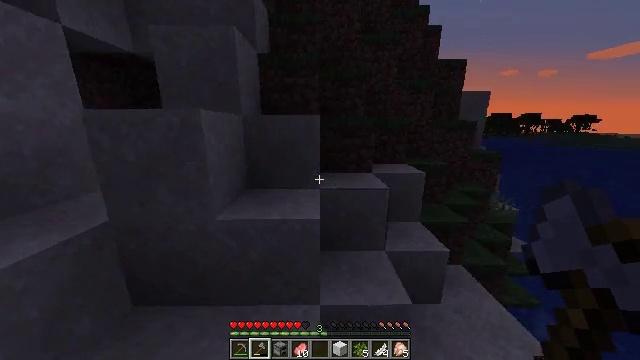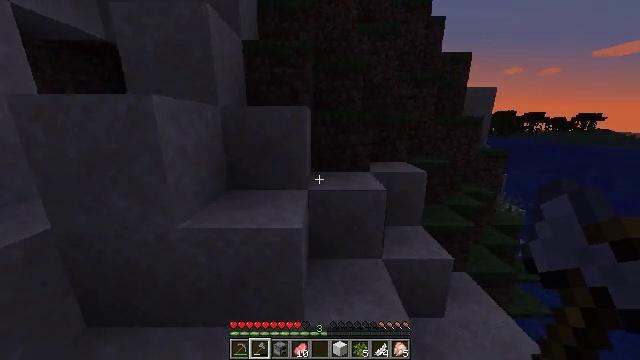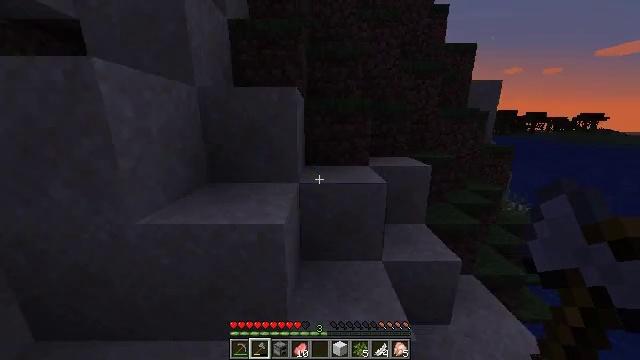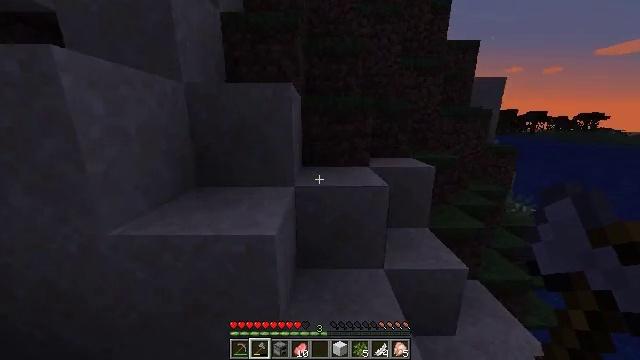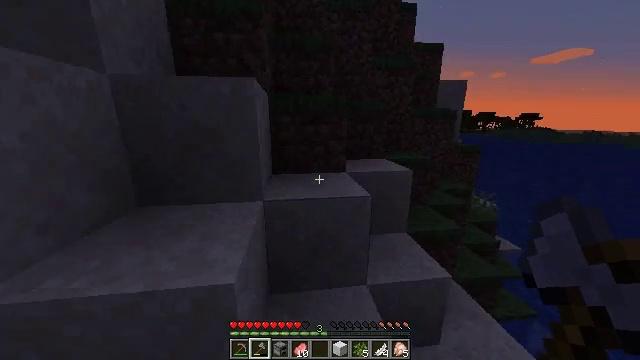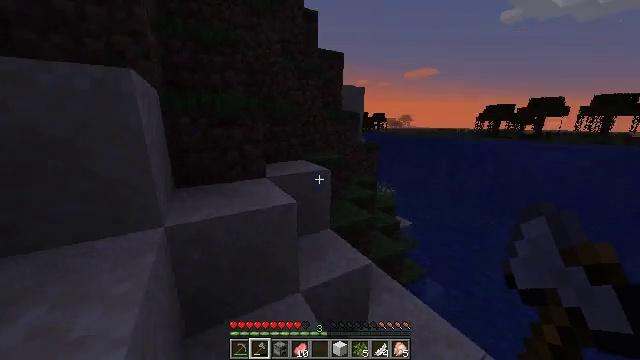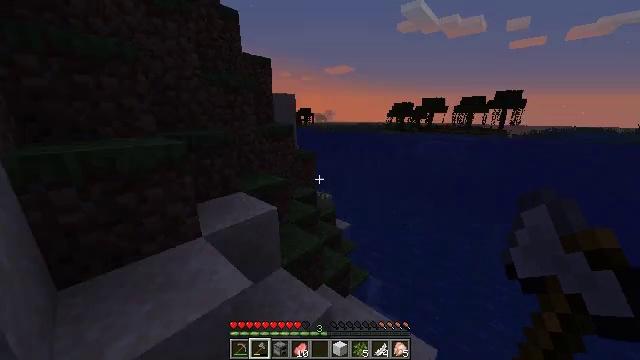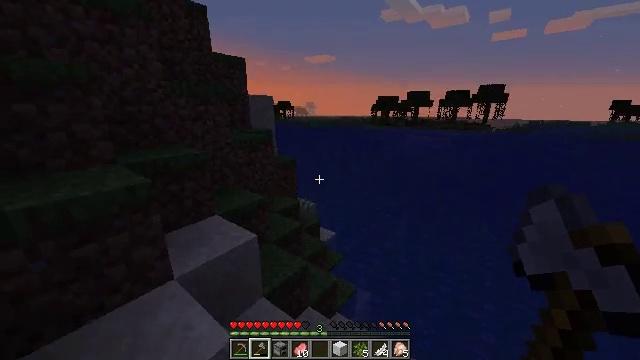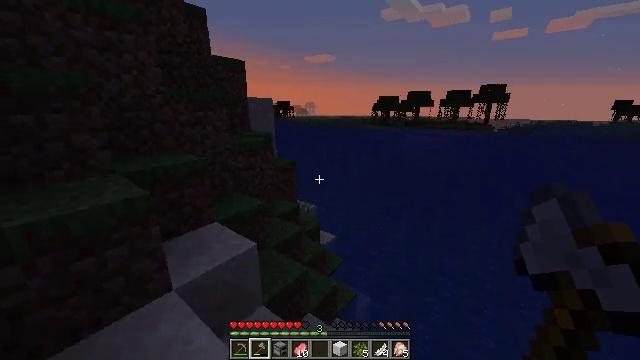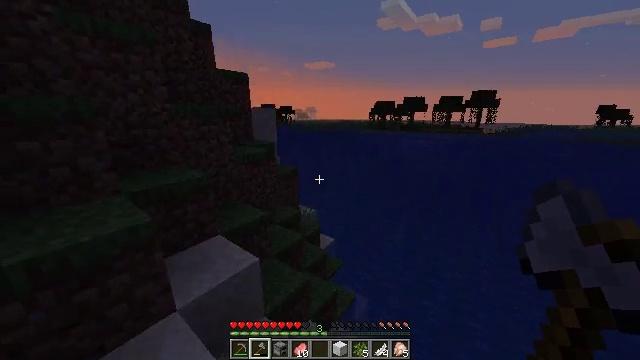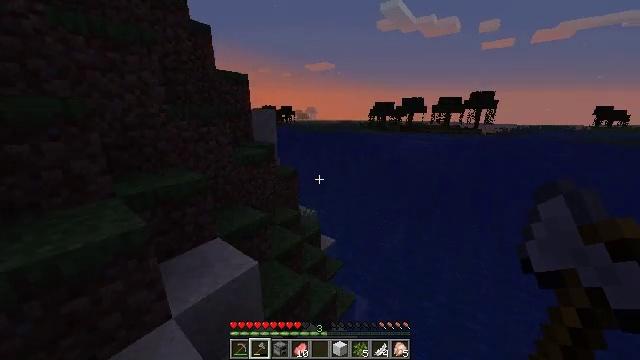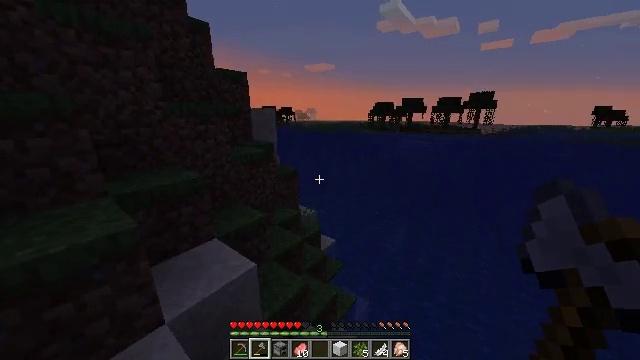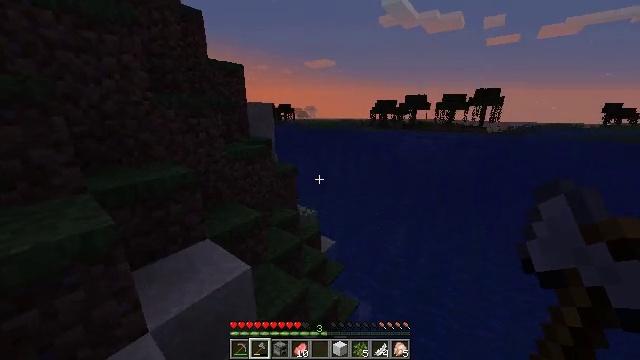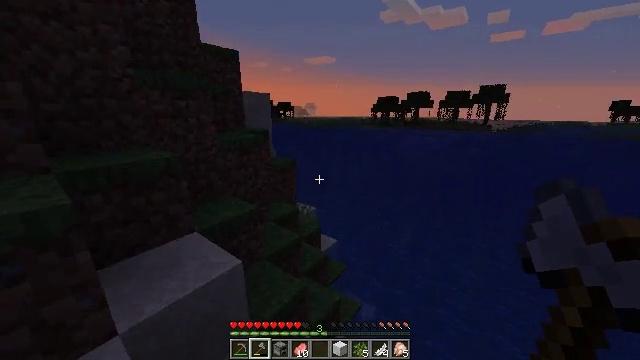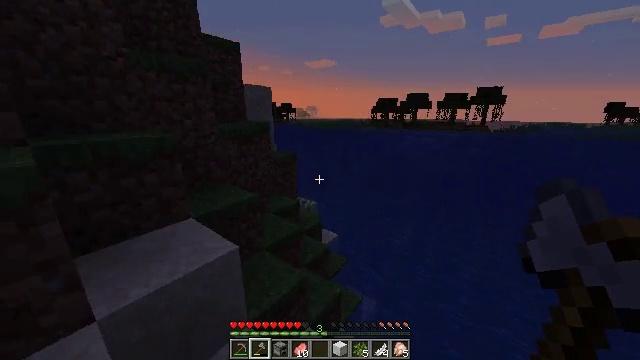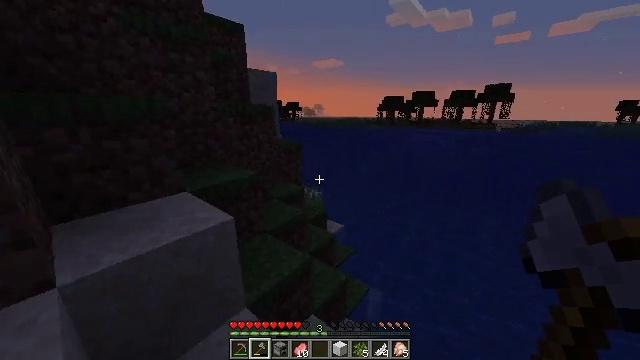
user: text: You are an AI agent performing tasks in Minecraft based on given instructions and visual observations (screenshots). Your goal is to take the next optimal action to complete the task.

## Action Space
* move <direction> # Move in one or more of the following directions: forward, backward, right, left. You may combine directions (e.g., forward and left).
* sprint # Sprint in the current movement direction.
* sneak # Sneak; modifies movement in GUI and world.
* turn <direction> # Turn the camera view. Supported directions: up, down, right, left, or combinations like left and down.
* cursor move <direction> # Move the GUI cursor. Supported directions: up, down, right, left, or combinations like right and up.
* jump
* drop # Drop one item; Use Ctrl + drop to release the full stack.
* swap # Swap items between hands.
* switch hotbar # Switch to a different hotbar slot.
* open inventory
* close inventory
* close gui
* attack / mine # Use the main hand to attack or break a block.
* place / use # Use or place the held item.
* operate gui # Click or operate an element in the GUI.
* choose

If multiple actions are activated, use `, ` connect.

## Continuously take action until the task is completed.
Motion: motion action
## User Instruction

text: Smelt a cooked salmon using the furnace.
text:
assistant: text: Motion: move forward and move left, sprint, jump
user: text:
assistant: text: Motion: move forward and move left, sprint, jump
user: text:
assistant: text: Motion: move forward and move left, sprint, jump
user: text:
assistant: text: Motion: move forward and move left, sprint, turn right, jump
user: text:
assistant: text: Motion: move forward and move left, sprint, turn right, jump
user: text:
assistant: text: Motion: move forward and move left, sprint, turn right and down
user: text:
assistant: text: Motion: move forward, sprint, turn right
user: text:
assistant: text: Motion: move forward, sprint
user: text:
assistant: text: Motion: move forward, sprint
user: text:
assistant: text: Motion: move forward, sprint, jump
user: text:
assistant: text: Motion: move forward, sprint, jump
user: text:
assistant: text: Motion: move forward, sprint, jump
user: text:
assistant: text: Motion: move forward, sprint, jump
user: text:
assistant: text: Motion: move forward, sprint, jump
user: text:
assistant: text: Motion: move forward, sprint, turn left, jump
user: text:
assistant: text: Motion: move forward, sprint, jump
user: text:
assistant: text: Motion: move forward, sprint, jump
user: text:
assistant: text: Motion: move forward, sprint, turn left, jump
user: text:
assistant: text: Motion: move forward and move left, sprint, turn left, jump
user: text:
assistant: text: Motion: move forward and move left, sprint, turn left, jump
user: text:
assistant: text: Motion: move forward and move left, sprint, jump
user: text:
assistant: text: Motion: move forward and move left, sprint, jump
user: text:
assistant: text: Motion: move forward, sprint, jump
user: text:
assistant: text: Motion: move forward, sprint, jump
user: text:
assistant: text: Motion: move forward, sprint, jump
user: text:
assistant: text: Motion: move forward, sprint, jump
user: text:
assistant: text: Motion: move forward, sprint, jump
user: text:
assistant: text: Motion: move forward, sprint, jump
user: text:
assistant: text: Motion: move forward, sprint, jump
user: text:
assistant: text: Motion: move forward, sprint, jump